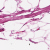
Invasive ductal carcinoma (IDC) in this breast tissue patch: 0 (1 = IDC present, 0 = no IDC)